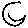
Label: moon